Field crop: maize
Growth stage: 2
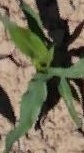
Species: maize